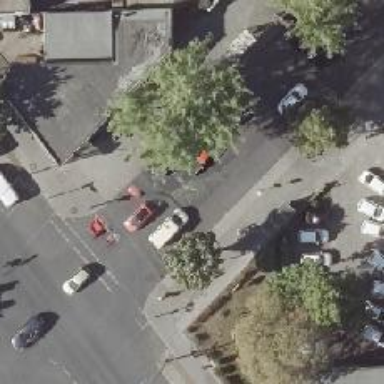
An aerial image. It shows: Road with traffic signals.